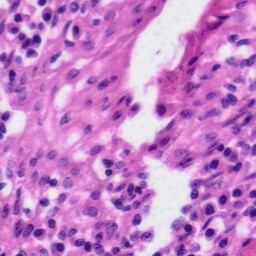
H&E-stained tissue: Tonsil